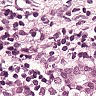
Metastatic tissue present: yes